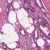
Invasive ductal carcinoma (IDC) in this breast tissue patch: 1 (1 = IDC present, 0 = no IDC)